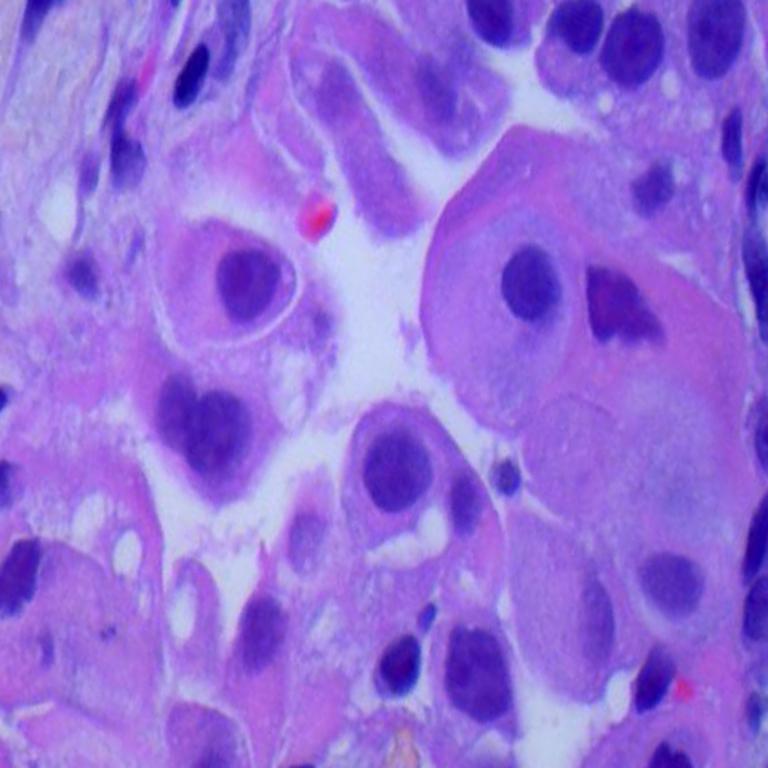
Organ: lung
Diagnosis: adenocarcinomas